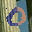
Label: 0